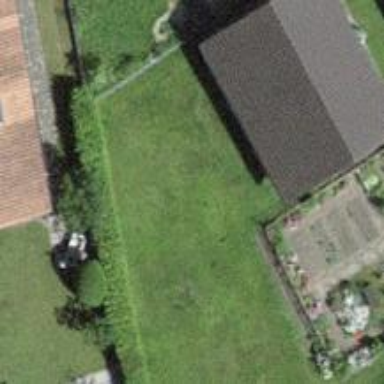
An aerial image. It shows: Barn.